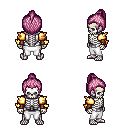
a pixel art fantasy rpg character, male body template, skeleton, gold arm armor, white pants, pink short topknot hairstyle, cloth bracers, four views (front, back, left, right), 2x2 character sprite sheet, small pixel art, hard edges, no anti-aliasing